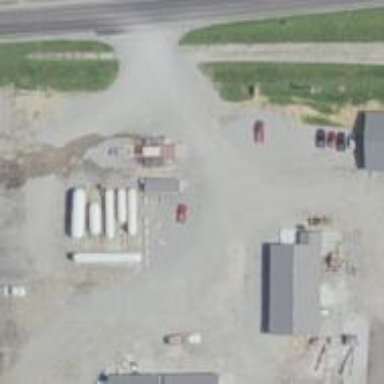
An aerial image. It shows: Weighbridge facility.